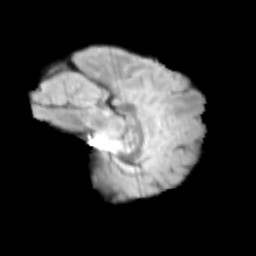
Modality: T2w
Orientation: sagittal
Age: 10
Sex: female
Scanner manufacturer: siemens
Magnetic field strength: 3 T
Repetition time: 3.8 s
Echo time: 0.07 s